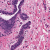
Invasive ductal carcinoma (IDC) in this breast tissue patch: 0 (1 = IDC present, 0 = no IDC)